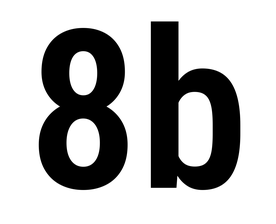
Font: Roboto_Condensed_SemiBold